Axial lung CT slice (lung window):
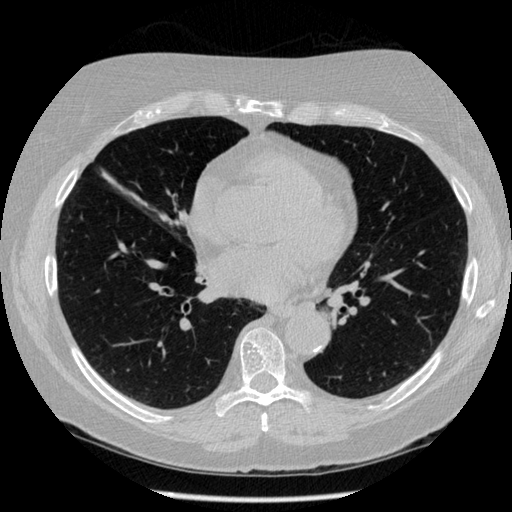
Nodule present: no